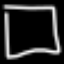
Label: square